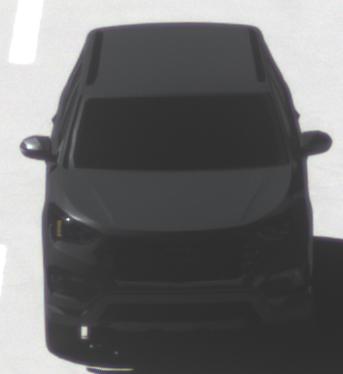
Make: Hyundai
Model: Santa Fe 2.4 GDI
Detailed model: Santa Fe (DM)
Model produced from: 2017/08
Model produced until: 2018/01
Doors: 5
Color: black
Road condition: dry road
Daytime: midday
Contrast: high contrast